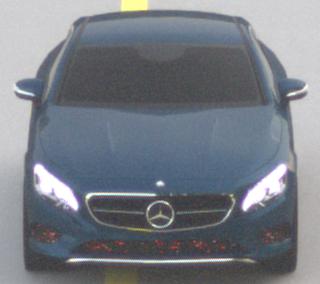
Make: Mercedes-Benz
Model: S 400 Coupé
Detailed model: S-Class (217) Coupé
Model produced from: 2015/10
Model produced until: 2017/09
Doors: 2
Color: blue
Road condition: dry road
Daytime: sunrise or sunset
Contrast: low contrast